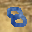
Label: 8